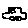
Label: car